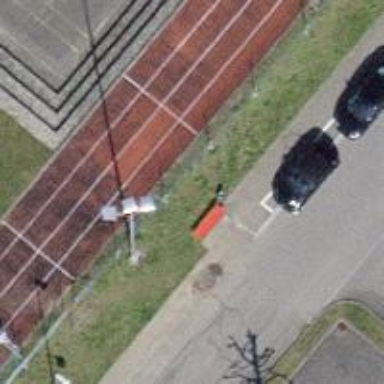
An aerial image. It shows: Bench.